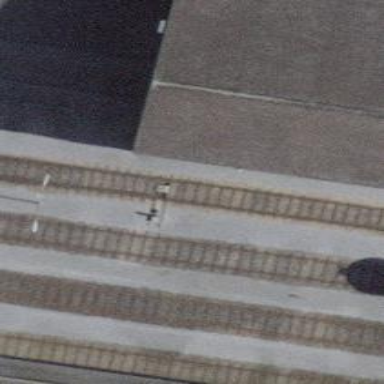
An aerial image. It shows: Single-track railway spur.